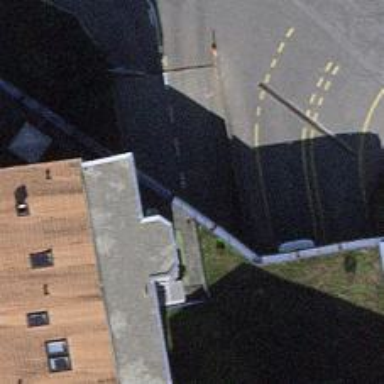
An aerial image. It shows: Parking entrance.